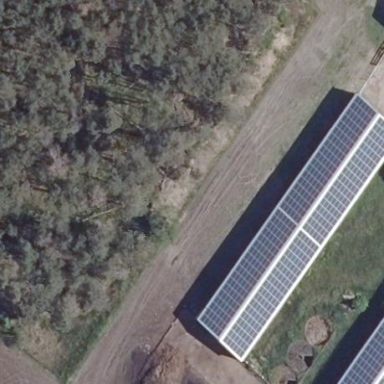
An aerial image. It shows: Solar-powered generator at farm auxiliary building. The generator is small installation using solar photovoltaic panels.